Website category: book
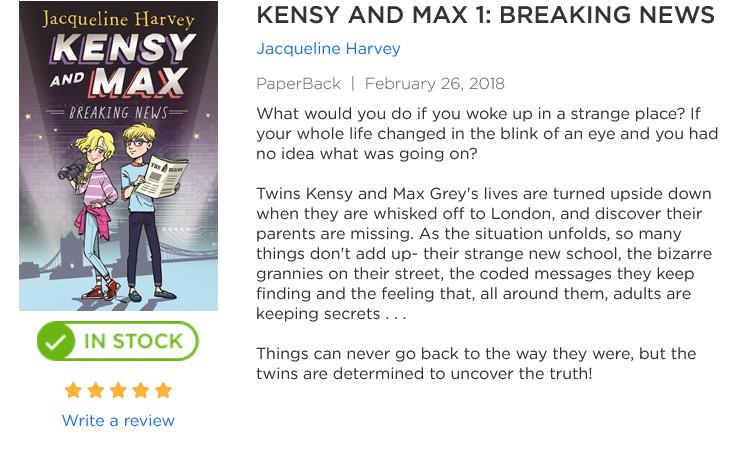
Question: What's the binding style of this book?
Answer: PaperBack

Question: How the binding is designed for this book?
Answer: PaperBack

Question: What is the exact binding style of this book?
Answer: PaperBack

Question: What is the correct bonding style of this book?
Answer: PaperBack

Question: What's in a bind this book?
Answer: PaperBack

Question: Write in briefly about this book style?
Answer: PaperBack

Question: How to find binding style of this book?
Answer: PaperBack

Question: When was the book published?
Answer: February 26, 2018

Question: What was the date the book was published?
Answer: February 26, 2018

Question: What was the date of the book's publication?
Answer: February 26, 2018

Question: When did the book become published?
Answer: February 26, 2018

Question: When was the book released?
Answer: February 26, 2018

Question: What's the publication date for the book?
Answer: February 26, 2018